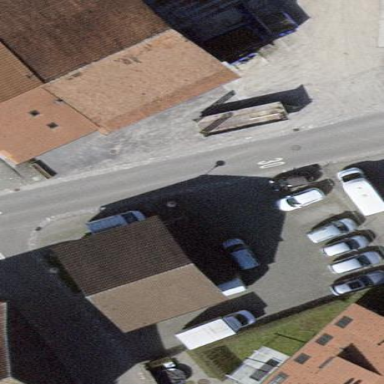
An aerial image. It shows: Street side parking area.